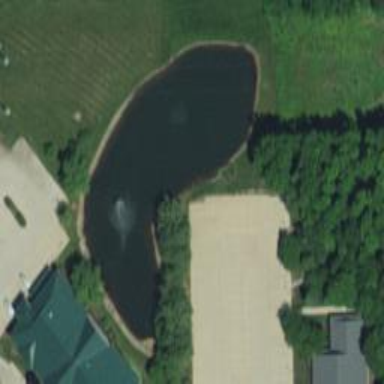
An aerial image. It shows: Serene pond surrounded by nature.